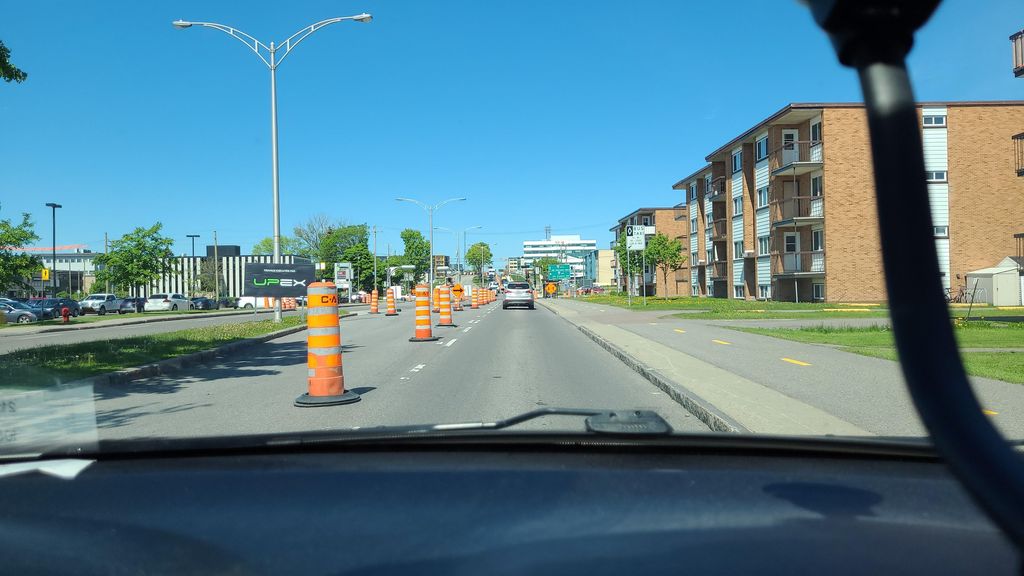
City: quebec_city